Field crop: tomato
Growth stage: 1
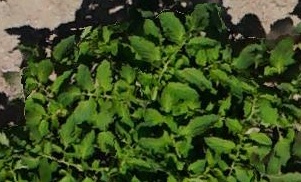
Species: tomato